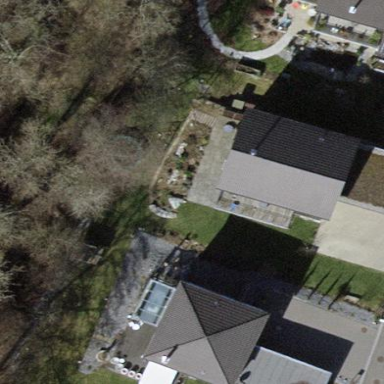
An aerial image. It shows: Simple house.